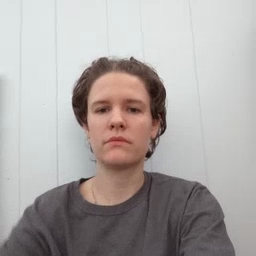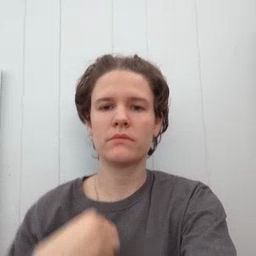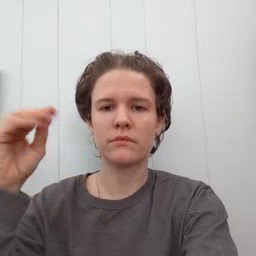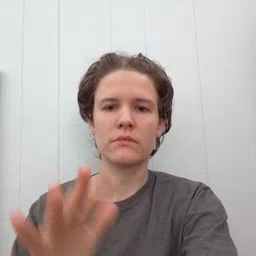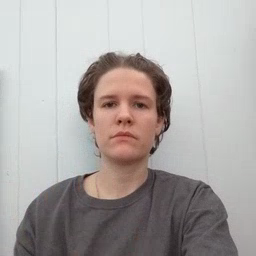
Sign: snow